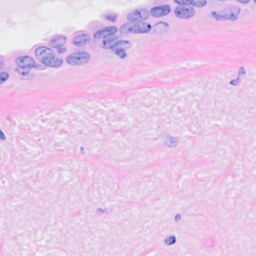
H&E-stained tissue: Breast